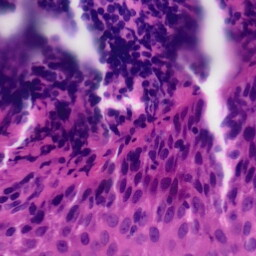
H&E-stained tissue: Tonsil